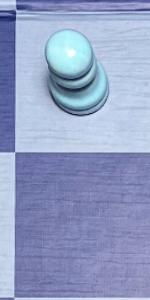
Label: Empty